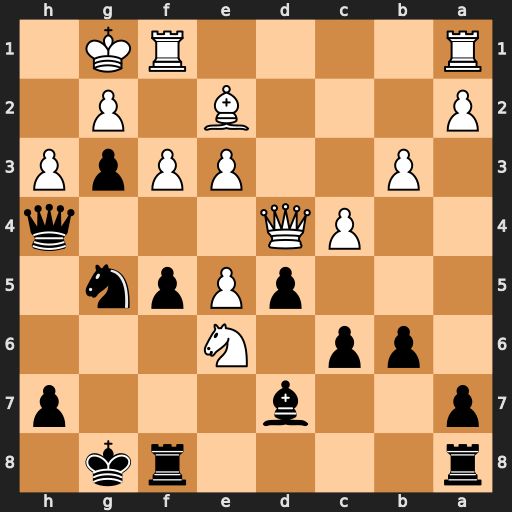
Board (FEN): r4rk1/p2b3p/1pp1N3/3pPpn1/2PQ3q/1P2PPpP/P3B1P1/R4RK1
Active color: b
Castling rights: -
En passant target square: -
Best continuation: Nxh3+ gxh3 Qxh3